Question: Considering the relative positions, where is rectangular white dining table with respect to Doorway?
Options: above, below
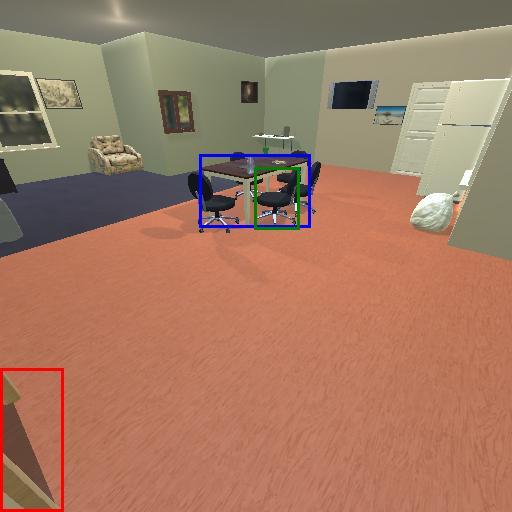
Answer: above